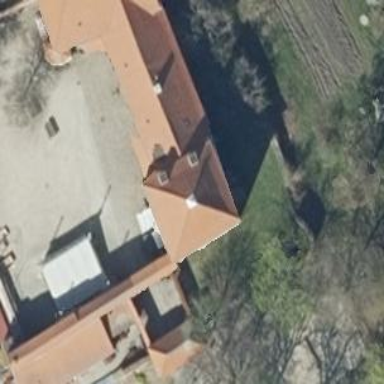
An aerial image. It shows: Museum building that is designated as museum and tourist attraction.